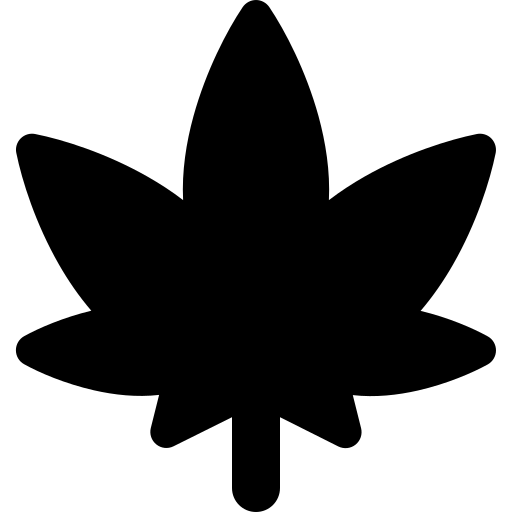
Tags: icon, FontAwesome, fa-icon, solid, cannabis